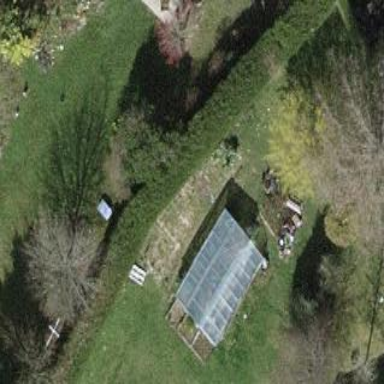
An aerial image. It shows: Kitchen garden in the leisure land.